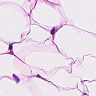
Metastatic tissue present: no